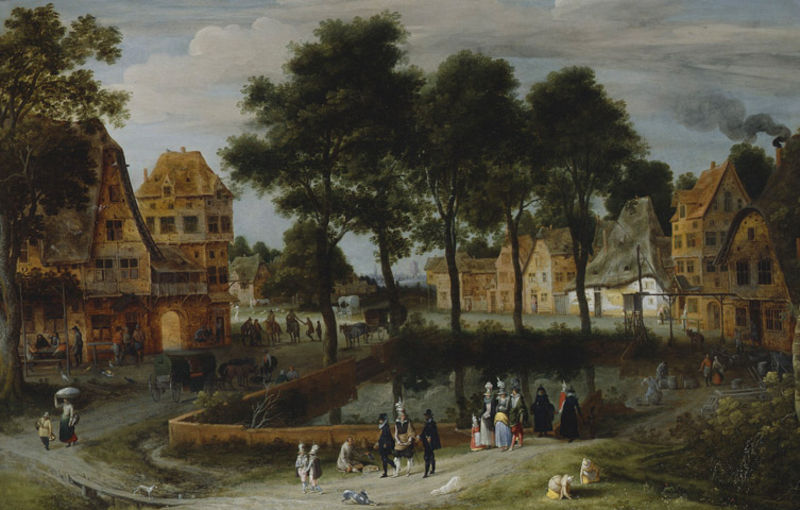
Titel: Ein Dorfplatz mit städtischen Besuchern
Künstler: Adriaen van Stalbemt
Standort: Karlsruhe
Institution: Staatliche Kunsthalle Karlsruhe
Schlagwörter: baum, berg, blau, dunkel, gemälde, himmel, kopf, mann, wasser, weiß, wolken, bäume, fluss, frauen, gelb, grün, landschaft, menschen, ocker, see, stadt, teich, äste, braun, fenster, frau, hut, hüte, männer, orange, schwarz, strasse, szene, tür, dach, gebäude, gras, haus, hund, hunde, park, rot, schirm, schloss, tier, tiere, weg, wiese, wolke, zaun, gesellschaft, leute, masse, menge, kragen, mensch, tragen, bild, holland, niederlande, öl, ast, bach, häuser, mühle, natur, spiegelung, windmühle, brücke, gehen, kirche, rauch, wege, kind, mutter, personen, renaissance, alltag, arbeit, genre, kamin, kinder, pferd, pferde, reiter, schornstein, turm, weiher, deutschland, pflücken, sommer, ort, ernte, last, laufen, sammeln, dorf, dächer, giebel, mauer, allee, kuh, rind, ausflug, spazieren, kutsche, kutschen, platz, silhouette, treiben, figuren, rundbogen, wagen, promenade, dampf, spielen, tor, reflexion, ortschaft, katze, rinder, schaf, reetdach, spaziergang, volk, wägen, niederländisch, flanieren, sonntag, spielend, mensche, malerisch, walmdach, lanschaft, mittelalter, fachwerk, fachwerkhaus, zentrum, holländisch, spaziergänger, städtchen, lanschaftsmalerei, anger, lager, dorfplatz, paare, ragen, starße, wäschekorb, waren, müll, reet, dörflich, männre, kutsch, galgen, häser, gewässe, tonnen, strohdächer, ortskern, verschleierung, fachwer, dorfanger, dorfteich, am kopf, champagnerkühler, fenstermauer, picadilly, löschteich, schilfdächer